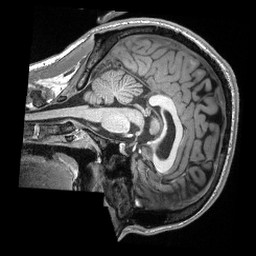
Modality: T1w
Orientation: sagittal
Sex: male